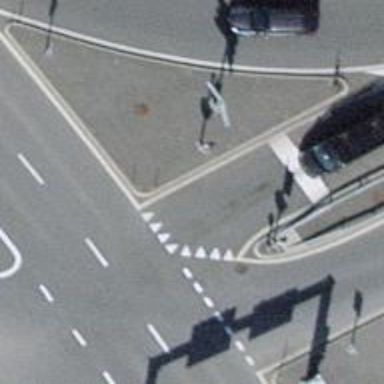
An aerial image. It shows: Road with traffic signals.